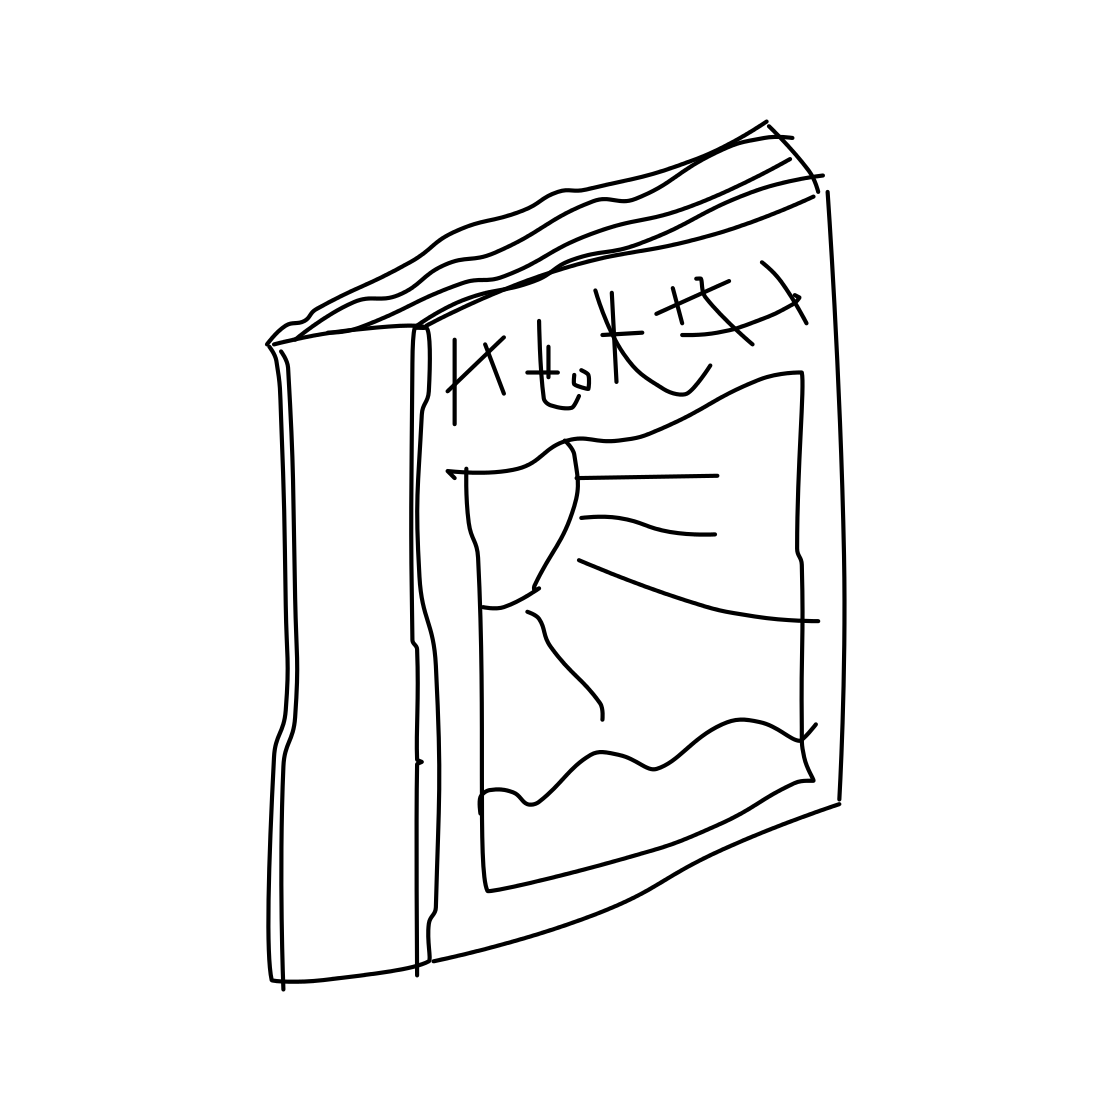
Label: book